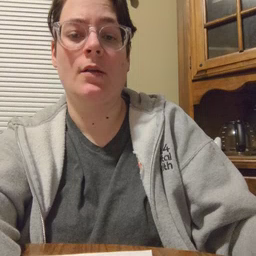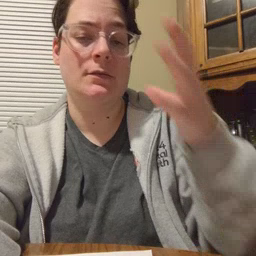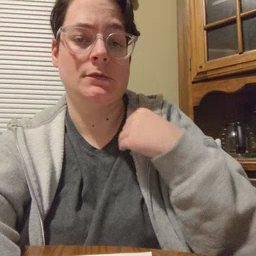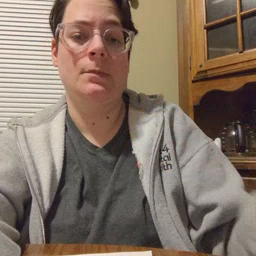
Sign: sleep